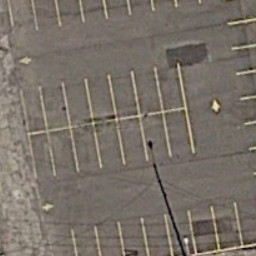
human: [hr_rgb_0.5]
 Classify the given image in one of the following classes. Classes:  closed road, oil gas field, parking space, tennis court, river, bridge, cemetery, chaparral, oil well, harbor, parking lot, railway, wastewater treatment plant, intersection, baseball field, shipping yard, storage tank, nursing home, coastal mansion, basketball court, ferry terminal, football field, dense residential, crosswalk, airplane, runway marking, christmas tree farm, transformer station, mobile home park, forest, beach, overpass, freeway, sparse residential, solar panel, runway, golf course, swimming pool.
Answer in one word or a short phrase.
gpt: parking space